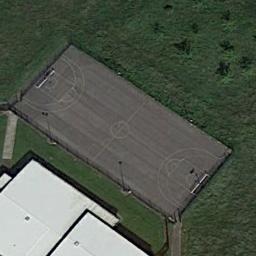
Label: basketball_court